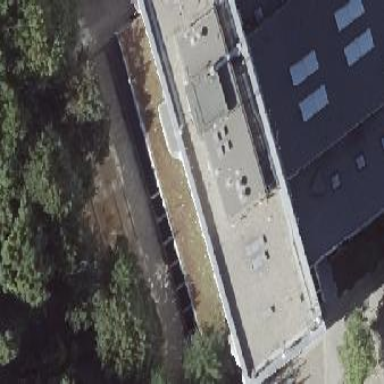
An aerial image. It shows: Building with flat grass-covered roof.